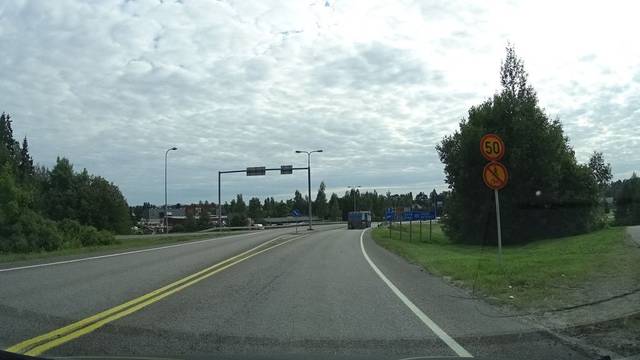
Region: Finland
Coordinates: 60.224, 24.669